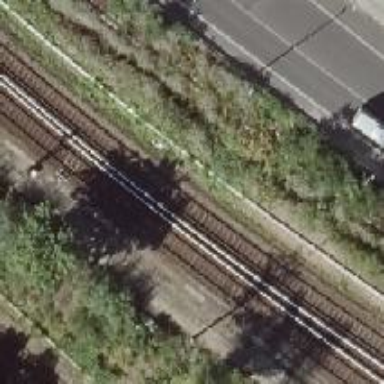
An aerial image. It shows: Light rail railway line with electrified rails.